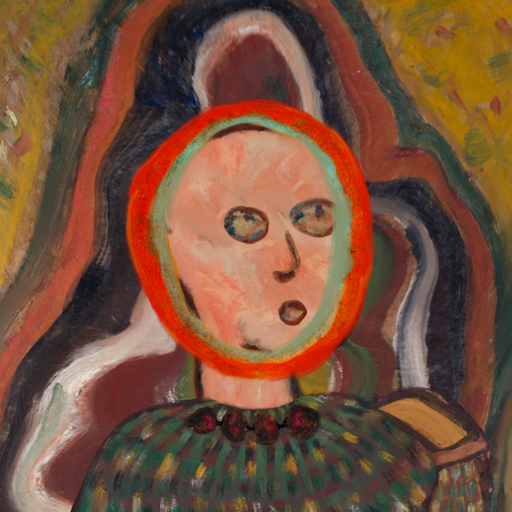
Background: AfterRaid, Head And Neck Side: Roy_Bahadur, Face Side: Orphan, Bust: After_Raid, Hair Side: Sisters, Head Accessory: Blank, Second Necklace: Blank, Necklace: Mosgoul, Baby: Blank